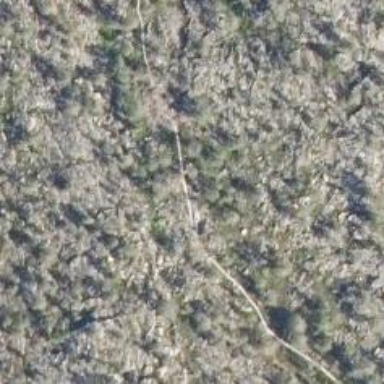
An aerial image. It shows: Path.